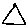
Label: triangle